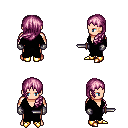
a pixel art fantasy rpg character, male body template, human, light skin, black robe, white pants, pink left-swept hairstyle, metal gloves, gold boots, dagger, four views (front, back, left, right), 2x2 character sprite sheet, small pixel art, hard edges, no anti-aliasing